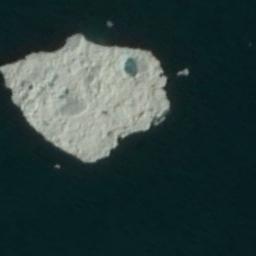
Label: sea_ice